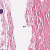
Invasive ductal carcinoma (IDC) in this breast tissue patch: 0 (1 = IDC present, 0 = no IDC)